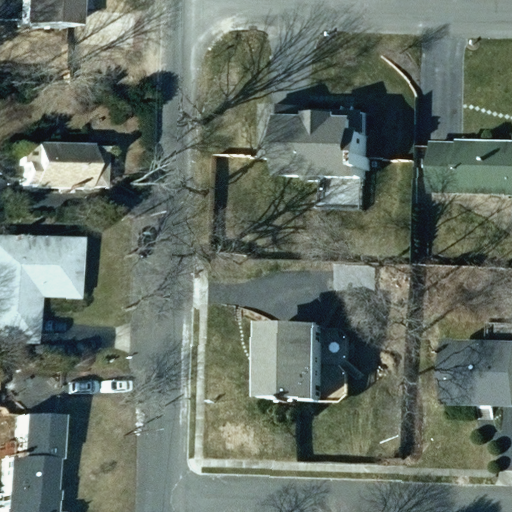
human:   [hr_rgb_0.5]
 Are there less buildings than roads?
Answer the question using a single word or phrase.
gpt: no

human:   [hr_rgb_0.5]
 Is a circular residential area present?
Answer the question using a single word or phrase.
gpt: no

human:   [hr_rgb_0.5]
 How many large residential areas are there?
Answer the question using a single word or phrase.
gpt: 1

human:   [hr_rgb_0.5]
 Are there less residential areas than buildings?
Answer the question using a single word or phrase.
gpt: yes

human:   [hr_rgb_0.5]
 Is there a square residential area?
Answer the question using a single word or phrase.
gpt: no

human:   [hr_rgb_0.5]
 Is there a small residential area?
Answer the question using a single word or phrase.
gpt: no

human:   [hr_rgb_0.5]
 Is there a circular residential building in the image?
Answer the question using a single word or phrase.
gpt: no

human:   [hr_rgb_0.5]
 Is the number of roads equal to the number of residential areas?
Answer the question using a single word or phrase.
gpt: no

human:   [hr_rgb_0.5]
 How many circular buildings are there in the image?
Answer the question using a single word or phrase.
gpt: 0

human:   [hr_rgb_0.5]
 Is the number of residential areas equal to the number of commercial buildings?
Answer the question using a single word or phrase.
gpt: no

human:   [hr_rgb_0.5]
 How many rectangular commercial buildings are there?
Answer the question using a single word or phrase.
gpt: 0

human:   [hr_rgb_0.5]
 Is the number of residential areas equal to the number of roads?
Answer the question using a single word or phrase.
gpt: no

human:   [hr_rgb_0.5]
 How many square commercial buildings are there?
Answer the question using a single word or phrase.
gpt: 0

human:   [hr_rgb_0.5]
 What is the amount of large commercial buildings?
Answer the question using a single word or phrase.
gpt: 0

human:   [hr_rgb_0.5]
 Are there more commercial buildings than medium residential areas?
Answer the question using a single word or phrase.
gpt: no

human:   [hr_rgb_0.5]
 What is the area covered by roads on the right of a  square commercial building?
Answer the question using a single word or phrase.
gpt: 0m2

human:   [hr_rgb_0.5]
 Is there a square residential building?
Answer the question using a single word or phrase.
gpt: no

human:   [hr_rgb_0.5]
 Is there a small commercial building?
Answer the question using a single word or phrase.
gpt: no

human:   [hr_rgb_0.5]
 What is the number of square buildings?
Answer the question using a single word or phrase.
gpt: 0

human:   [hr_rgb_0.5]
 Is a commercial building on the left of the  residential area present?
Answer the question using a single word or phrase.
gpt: no

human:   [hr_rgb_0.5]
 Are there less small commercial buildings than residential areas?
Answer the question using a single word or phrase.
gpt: yes

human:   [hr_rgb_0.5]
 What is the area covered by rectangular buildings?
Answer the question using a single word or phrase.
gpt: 184m2

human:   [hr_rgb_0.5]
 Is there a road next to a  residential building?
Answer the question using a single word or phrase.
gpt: yes

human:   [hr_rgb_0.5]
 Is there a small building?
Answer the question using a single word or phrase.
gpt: yes

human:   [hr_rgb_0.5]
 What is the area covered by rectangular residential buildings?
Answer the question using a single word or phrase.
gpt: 184m2

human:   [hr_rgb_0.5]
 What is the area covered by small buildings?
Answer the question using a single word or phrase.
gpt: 74m2

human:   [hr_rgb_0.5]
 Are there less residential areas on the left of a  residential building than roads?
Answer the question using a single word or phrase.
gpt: yes

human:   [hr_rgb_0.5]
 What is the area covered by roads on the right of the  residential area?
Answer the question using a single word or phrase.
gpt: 0m2

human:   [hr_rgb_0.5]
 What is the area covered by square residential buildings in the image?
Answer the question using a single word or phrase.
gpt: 0m2

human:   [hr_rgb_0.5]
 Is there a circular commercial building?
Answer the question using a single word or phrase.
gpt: no

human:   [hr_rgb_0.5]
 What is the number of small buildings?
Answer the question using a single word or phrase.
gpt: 2

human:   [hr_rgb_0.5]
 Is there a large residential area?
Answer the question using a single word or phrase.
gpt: yes

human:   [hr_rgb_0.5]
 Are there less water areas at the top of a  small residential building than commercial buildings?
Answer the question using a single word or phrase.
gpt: no

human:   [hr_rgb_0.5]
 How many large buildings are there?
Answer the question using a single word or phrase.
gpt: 0

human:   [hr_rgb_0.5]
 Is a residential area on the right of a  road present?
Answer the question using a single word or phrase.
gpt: no

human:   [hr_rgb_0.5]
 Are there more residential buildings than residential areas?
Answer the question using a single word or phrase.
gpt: yes

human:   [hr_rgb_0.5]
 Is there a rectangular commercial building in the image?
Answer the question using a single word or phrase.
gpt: no